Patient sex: M
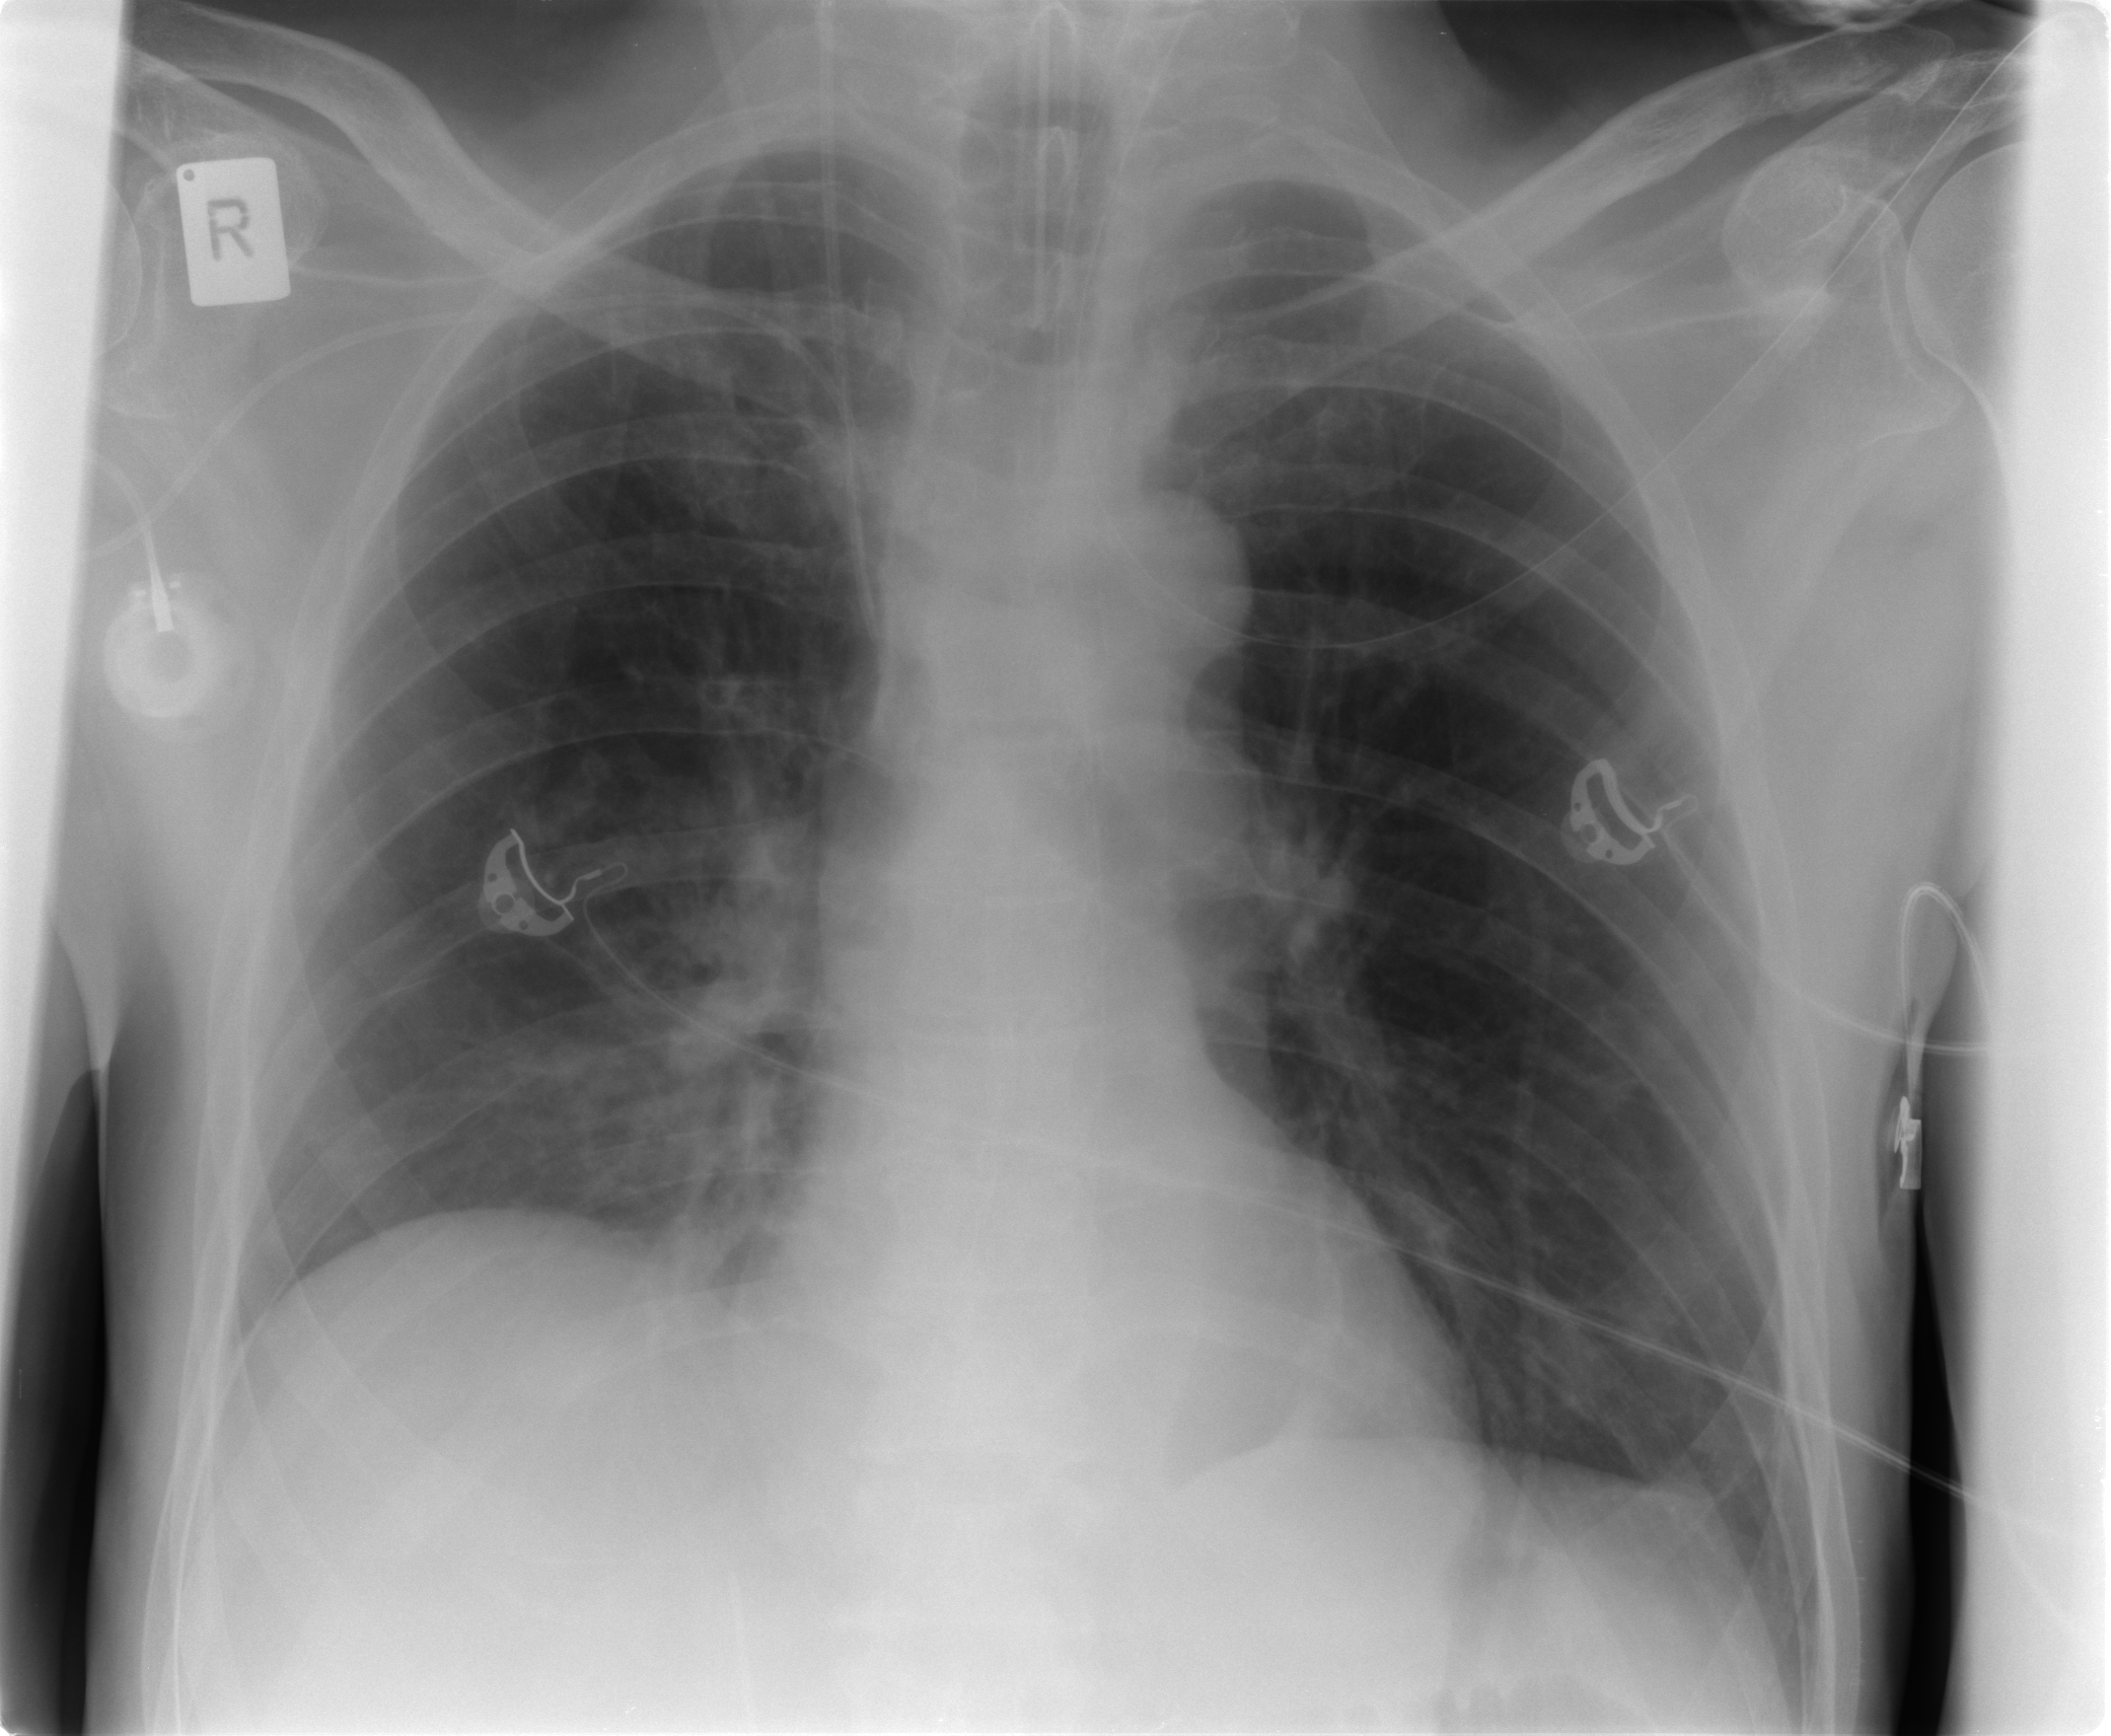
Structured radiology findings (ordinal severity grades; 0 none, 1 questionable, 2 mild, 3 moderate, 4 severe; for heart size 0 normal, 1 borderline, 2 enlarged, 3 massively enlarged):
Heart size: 0
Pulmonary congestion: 1
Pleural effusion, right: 0
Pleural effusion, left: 0
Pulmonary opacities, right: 0
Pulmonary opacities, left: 0
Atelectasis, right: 1
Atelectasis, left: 0